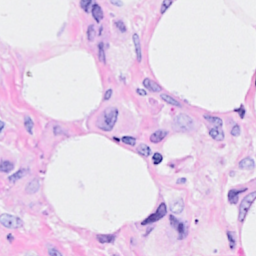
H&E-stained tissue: Breast